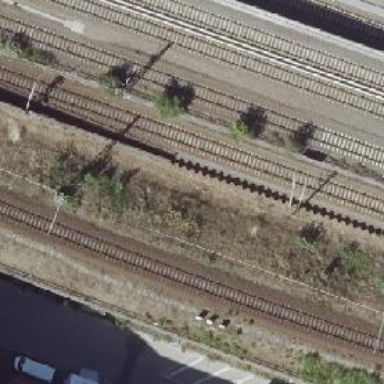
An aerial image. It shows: Railway track with contact line for electrification.